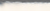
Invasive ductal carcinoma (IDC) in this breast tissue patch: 0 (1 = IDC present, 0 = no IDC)